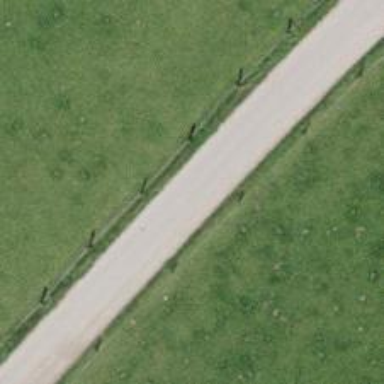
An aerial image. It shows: Residential road with grade2 track surface.